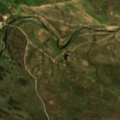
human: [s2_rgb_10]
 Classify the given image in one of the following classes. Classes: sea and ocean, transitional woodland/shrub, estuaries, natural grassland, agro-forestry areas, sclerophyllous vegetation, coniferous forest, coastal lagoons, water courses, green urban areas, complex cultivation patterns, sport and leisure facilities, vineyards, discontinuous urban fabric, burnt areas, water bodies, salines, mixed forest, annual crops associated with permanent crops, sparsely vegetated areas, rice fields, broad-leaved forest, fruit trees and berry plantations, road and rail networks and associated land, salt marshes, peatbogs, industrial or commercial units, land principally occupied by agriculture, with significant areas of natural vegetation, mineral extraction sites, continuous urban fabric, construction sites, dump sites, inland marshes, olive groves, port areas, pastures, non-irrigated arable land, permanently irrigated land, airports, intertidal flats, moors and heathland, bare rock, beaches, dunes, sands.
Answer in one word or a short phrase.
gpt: non-irrigated arable land, land principally occupied by agriculture, with significant areas of natural vegetation, transitional woodland/shrub